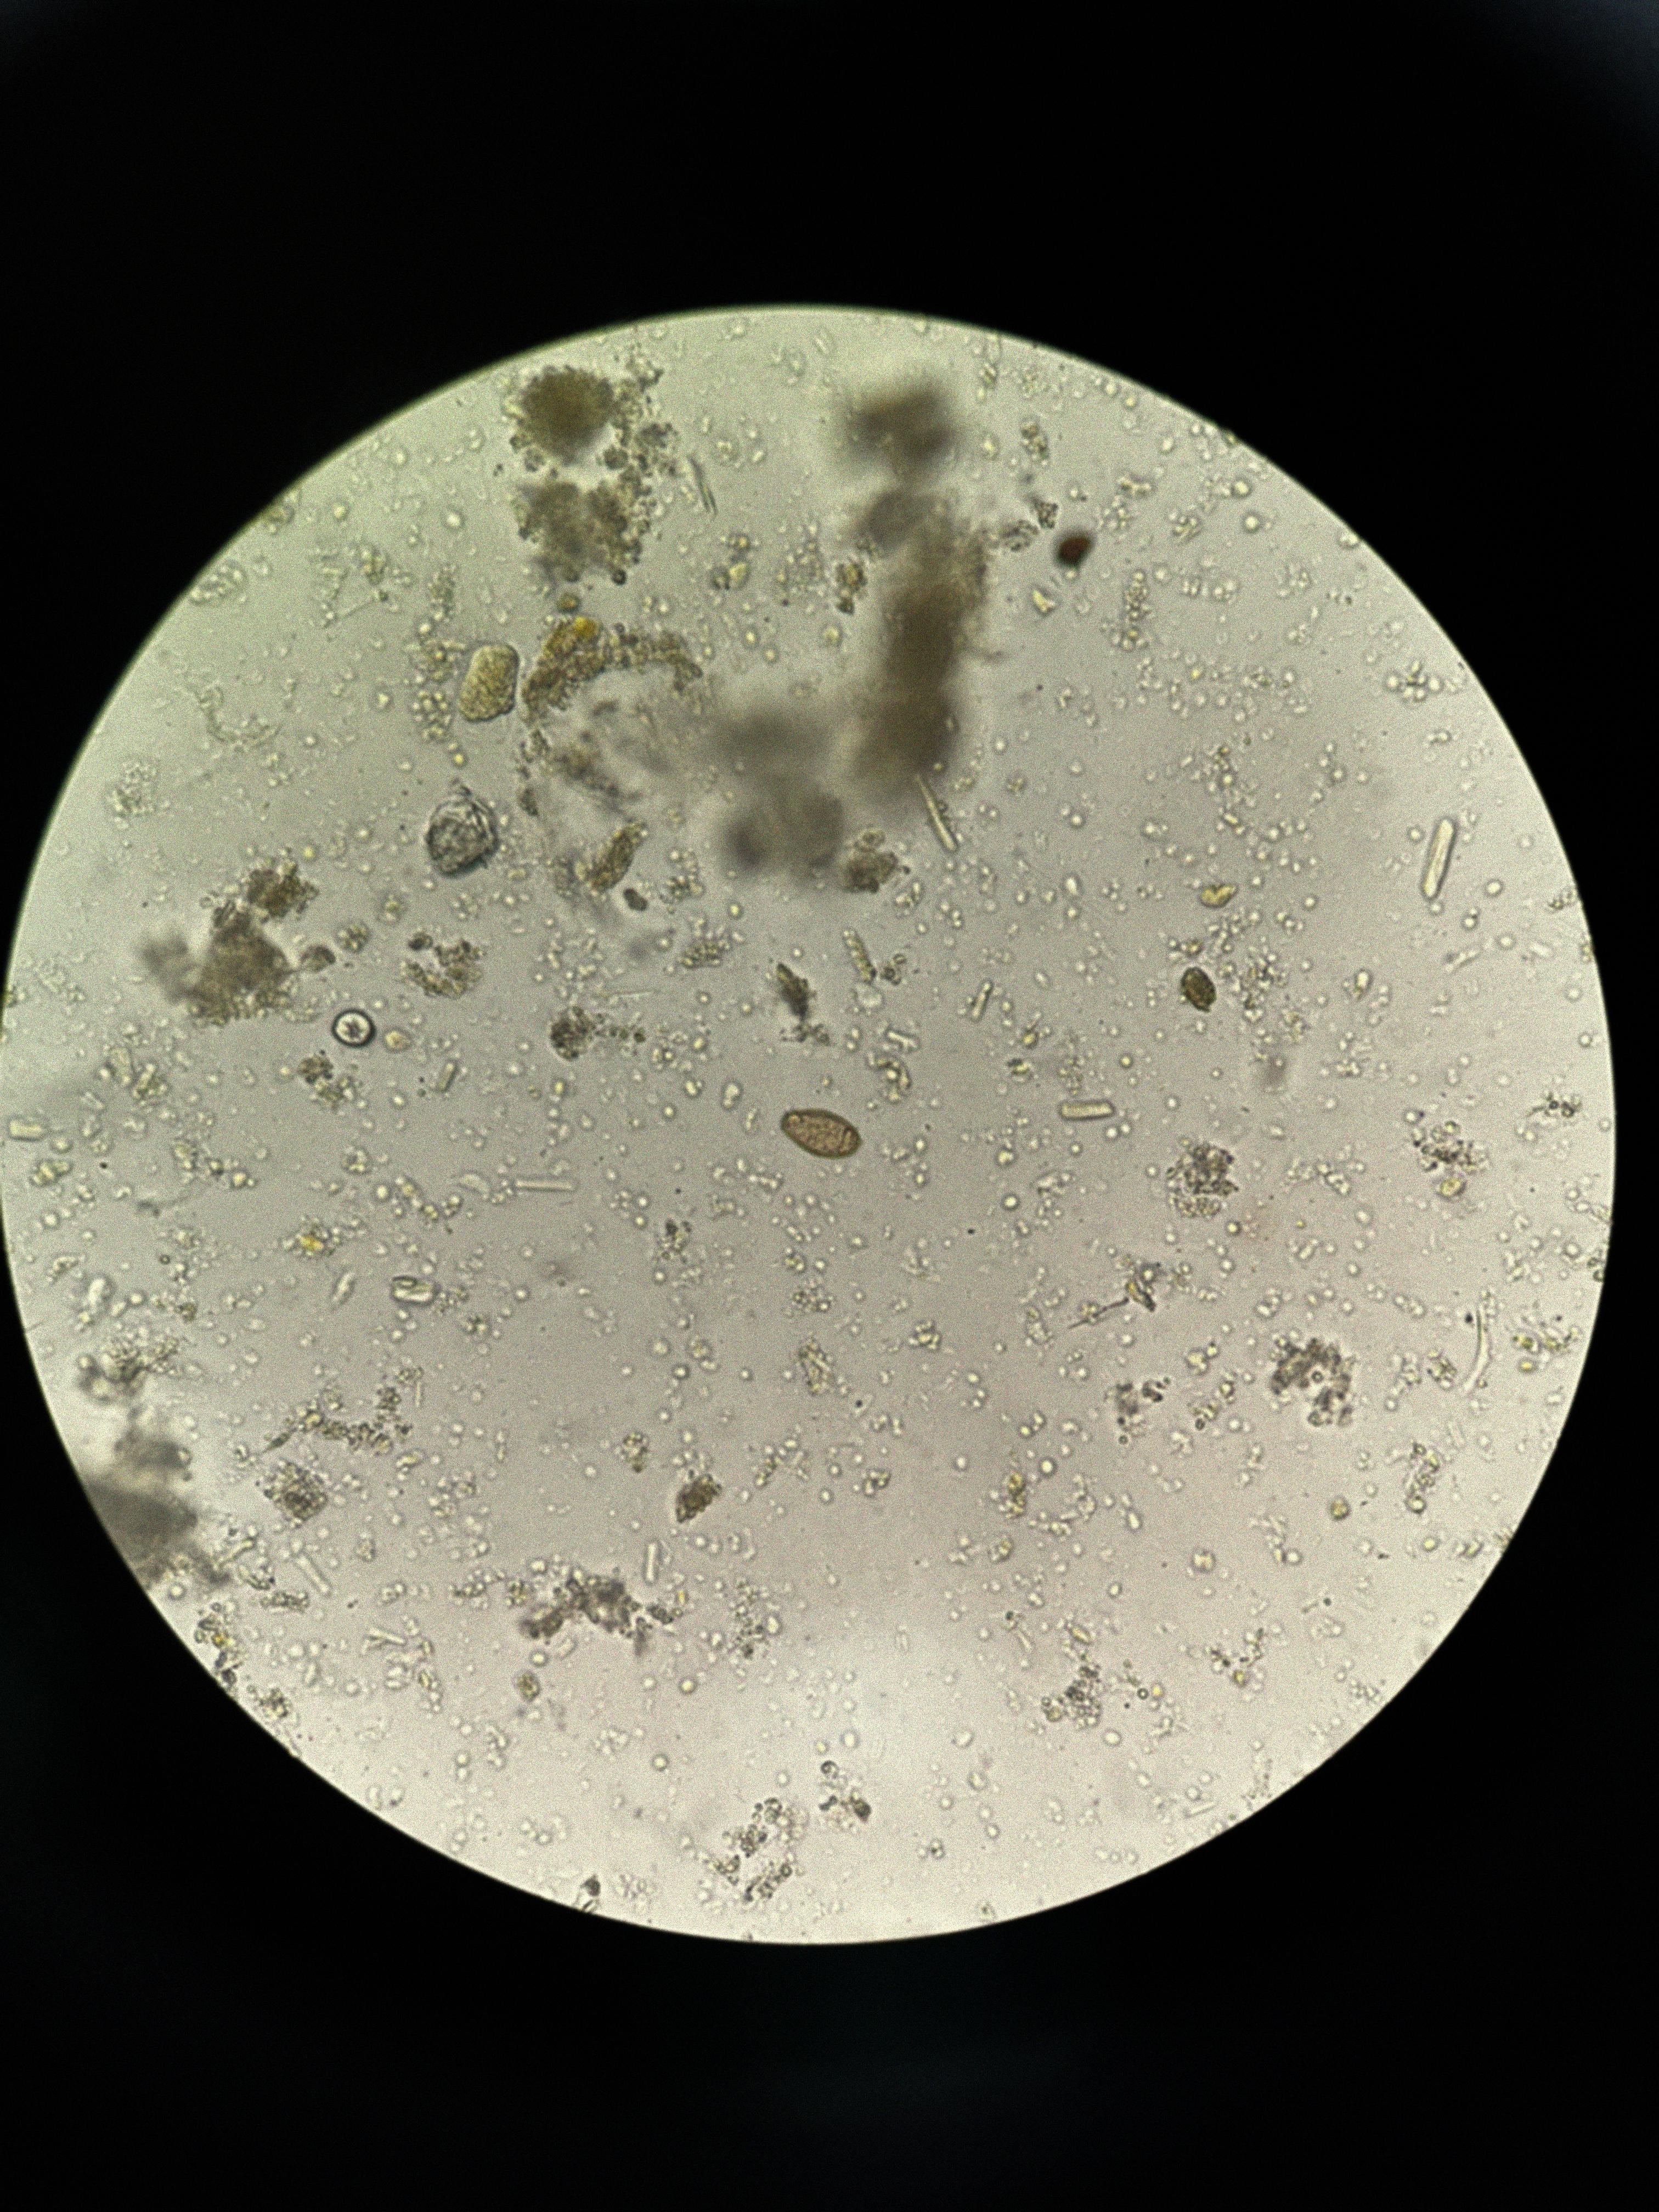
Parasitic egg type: Opisthorchis viverrine